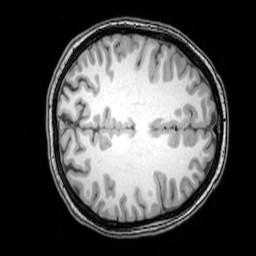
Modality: T1w
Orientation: axial
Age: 25
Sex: female
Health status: healthy
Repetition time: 0.081 s
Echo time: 0.037 s